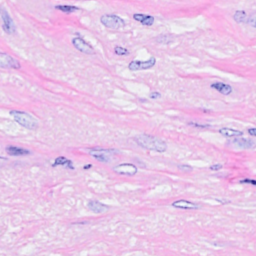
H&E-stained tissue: Breast